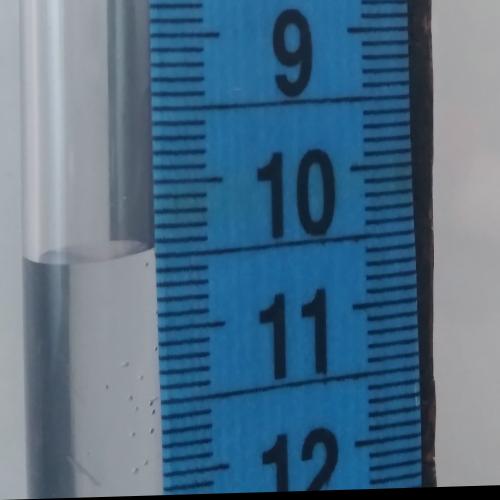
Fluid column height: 10.5 cm